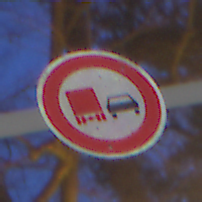
Verkehrszeichen: UeberholverbotKraftfahrzeuge
Umgebung: Outdoor, Urban
Tageszeit: Night
Wetter: Clear
Licht: Artificial
Jahreszeit: NotSpecified
Kontrast: HighContrast